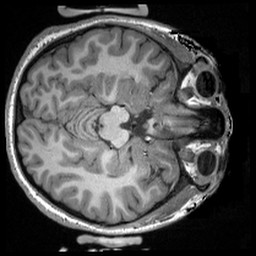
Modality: T1w
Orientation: axial